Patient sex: F
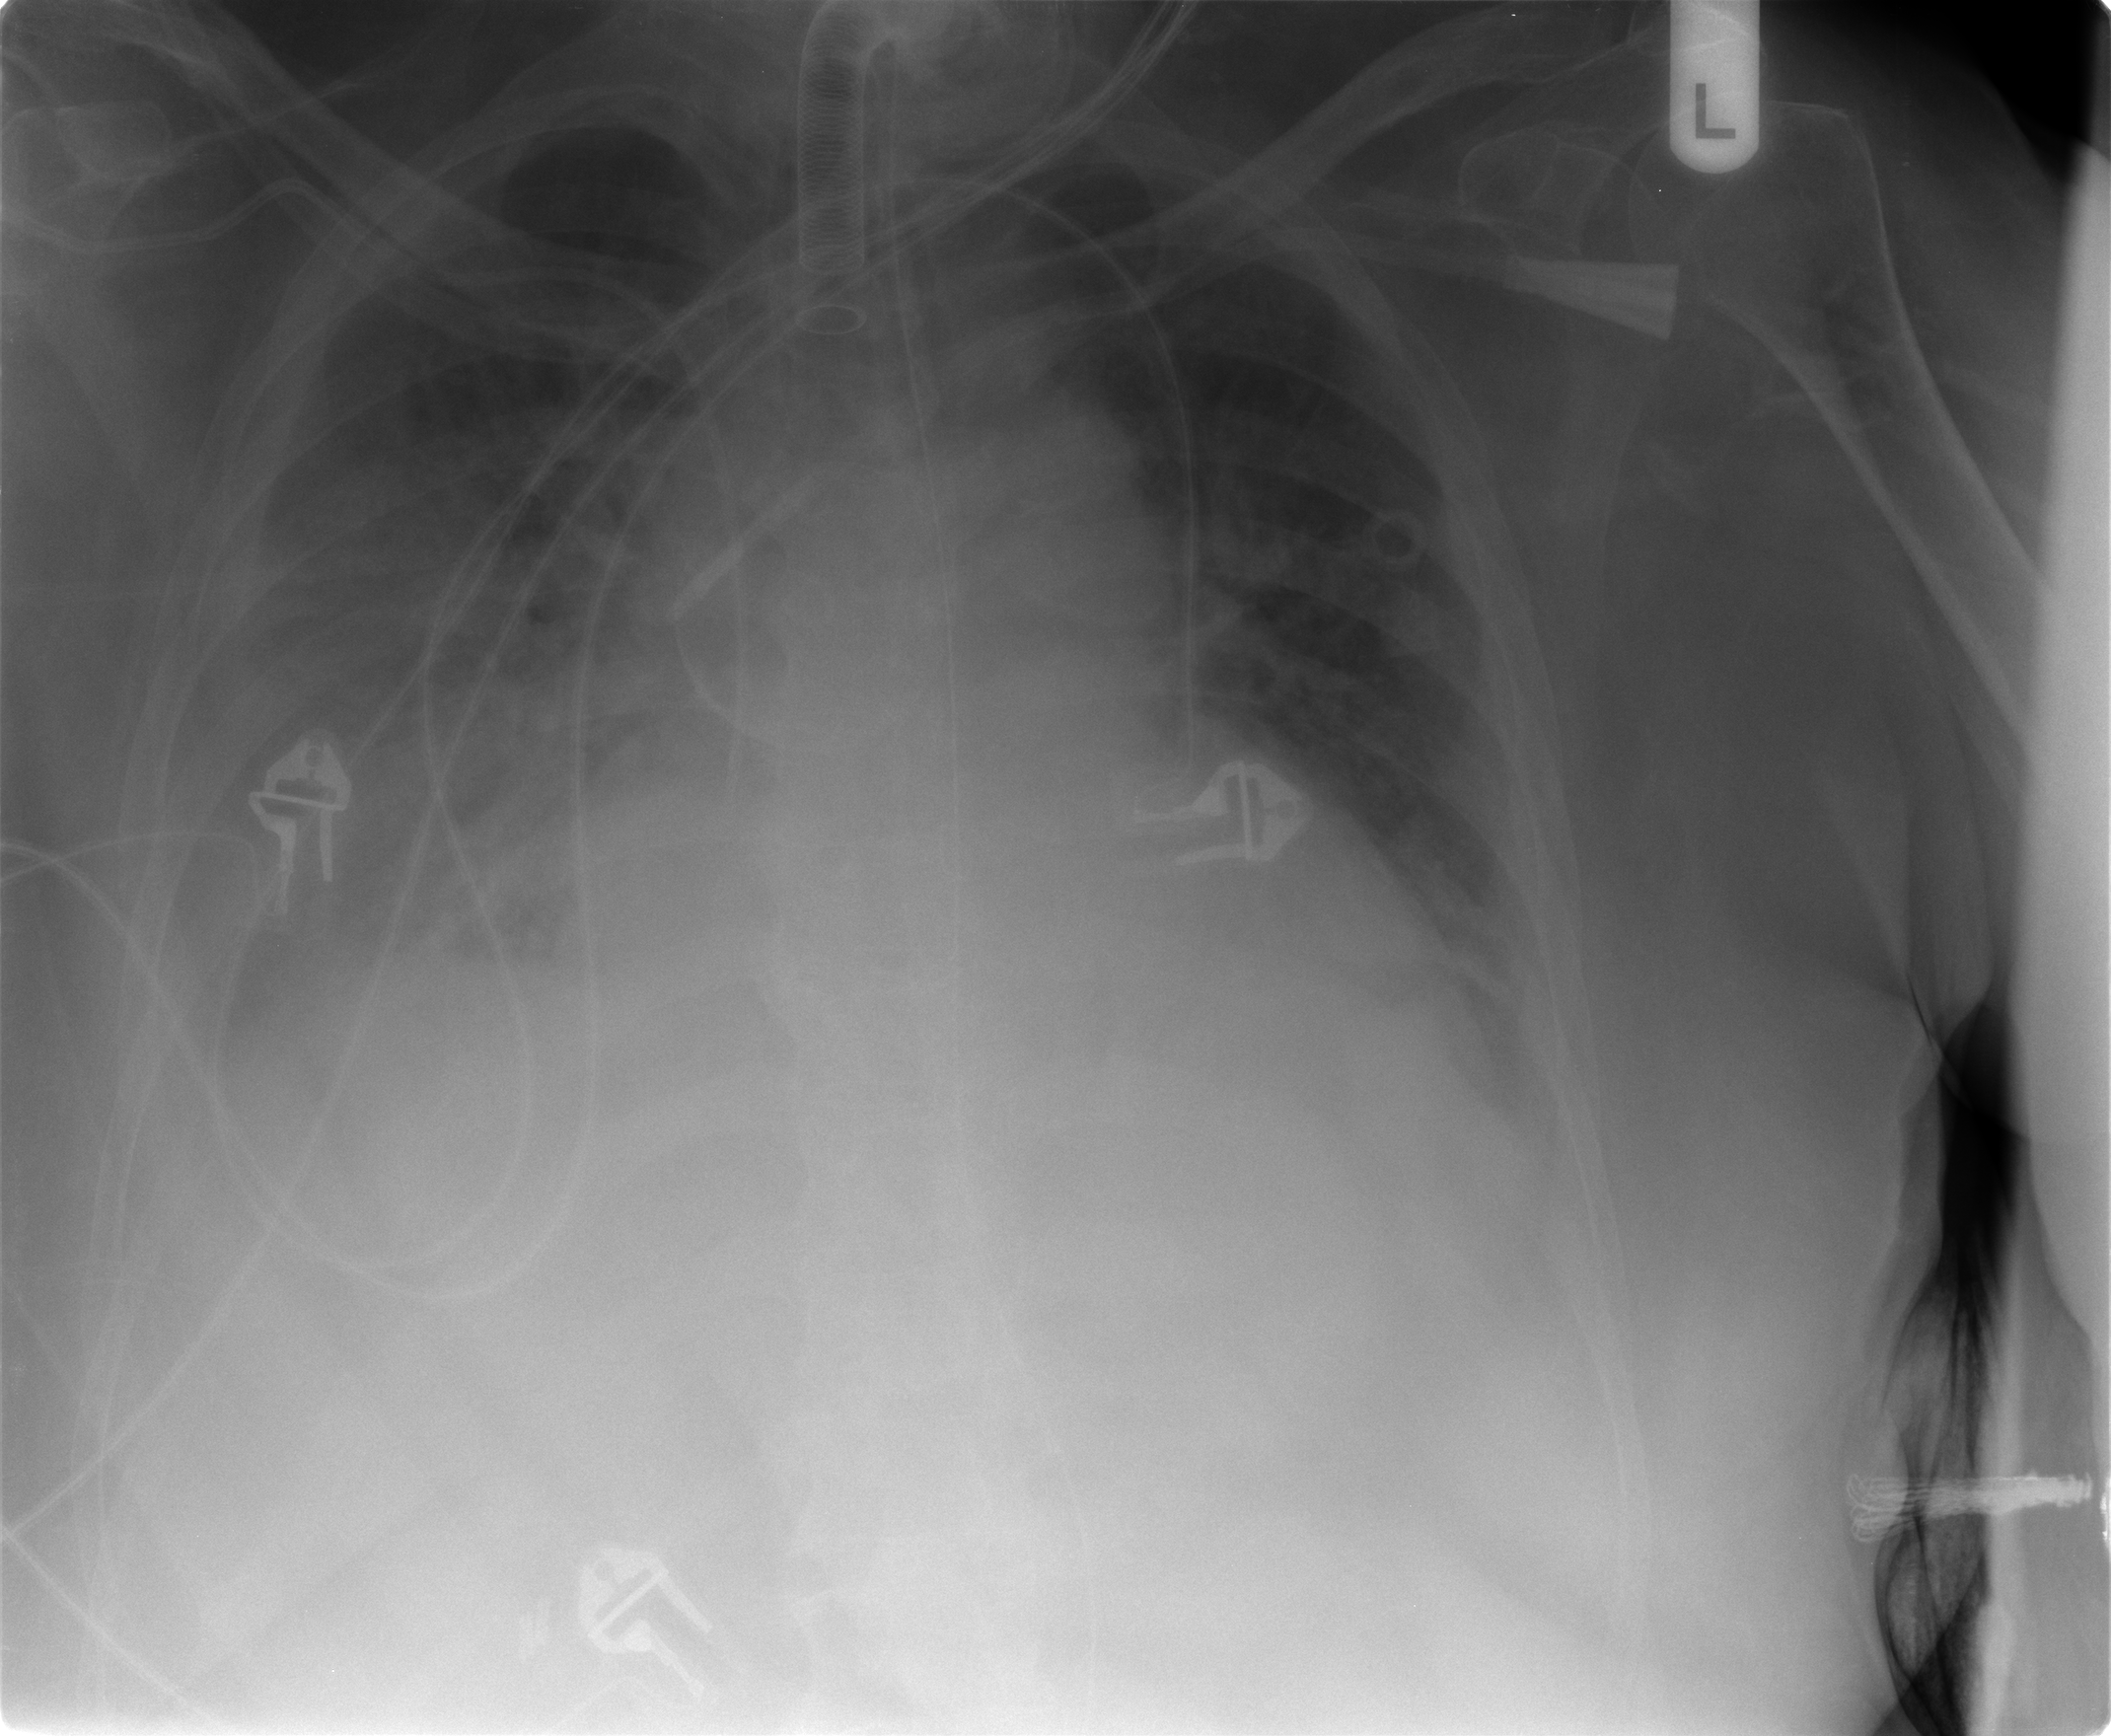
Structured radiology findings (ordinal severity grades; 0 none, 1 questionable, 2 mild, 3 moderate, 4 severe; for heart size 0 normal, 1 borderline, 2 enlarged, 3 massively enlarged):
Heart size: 2
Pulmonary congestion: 3
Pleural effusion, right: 3
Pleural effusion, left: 2
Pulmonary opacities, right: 3
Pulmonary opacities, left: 2
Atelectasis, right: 3
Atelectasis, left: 2